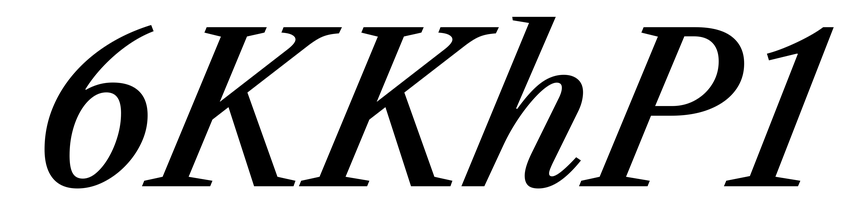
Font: LibreCaslonText-Italic_Medium_Italic